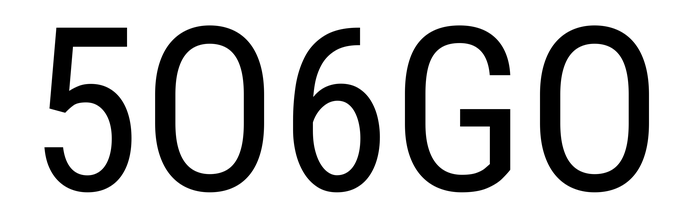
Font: Roboto_Condensed_Regular